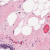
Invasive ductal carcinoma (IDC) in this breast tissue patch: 0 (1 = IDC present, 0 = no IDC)